Question: I have a UIScrollView that contains multiple UITableViews in it. The design is I have the UIScrollView to be the width of the view which is 320. The tableViews to be offset from the left with 10 pts and a width of 280, in which the next UITableView should be shown (or previewed) with 20 pts being shown.

I want that when I scroll the UIScrollView, it would only move by 290. Is there a method available for this in iOS or I would need a calculation to adjust the contentSize of the UIScrollView
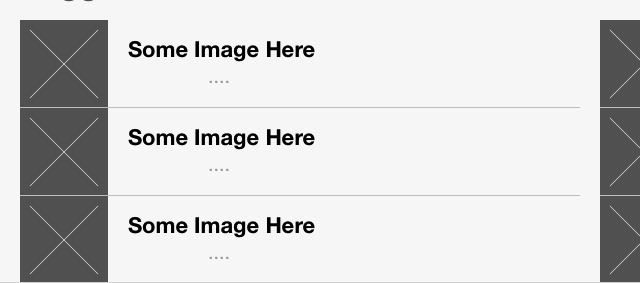
Answer: If you enable paging, you will get the effect you are looking for, sans the smaller preview scroll.
One method to overcome this is to make the scrollview's frame smaller (290 points), and have its 'clipsToBounds' property set to 'NO' (so you get the preview of the next portion).
Another is to implement the scrollview's delegate method '- (void)scrollViewWillEndDragging:(UIScrollView *)scrollView withVelocity:(CGPoint)velocity targetContentOffset:(inout CGPoint *)targetContentOffset' and calculate where the scrollview should scroll according to velocity. The first method is simpler.